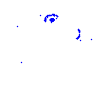
Particle: pion